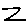
Label: zigzag